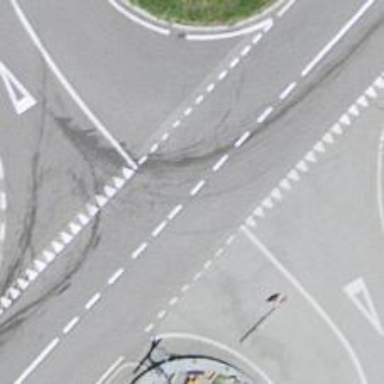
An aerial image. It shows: Bus stop with designated public transport stop position.